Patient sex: F
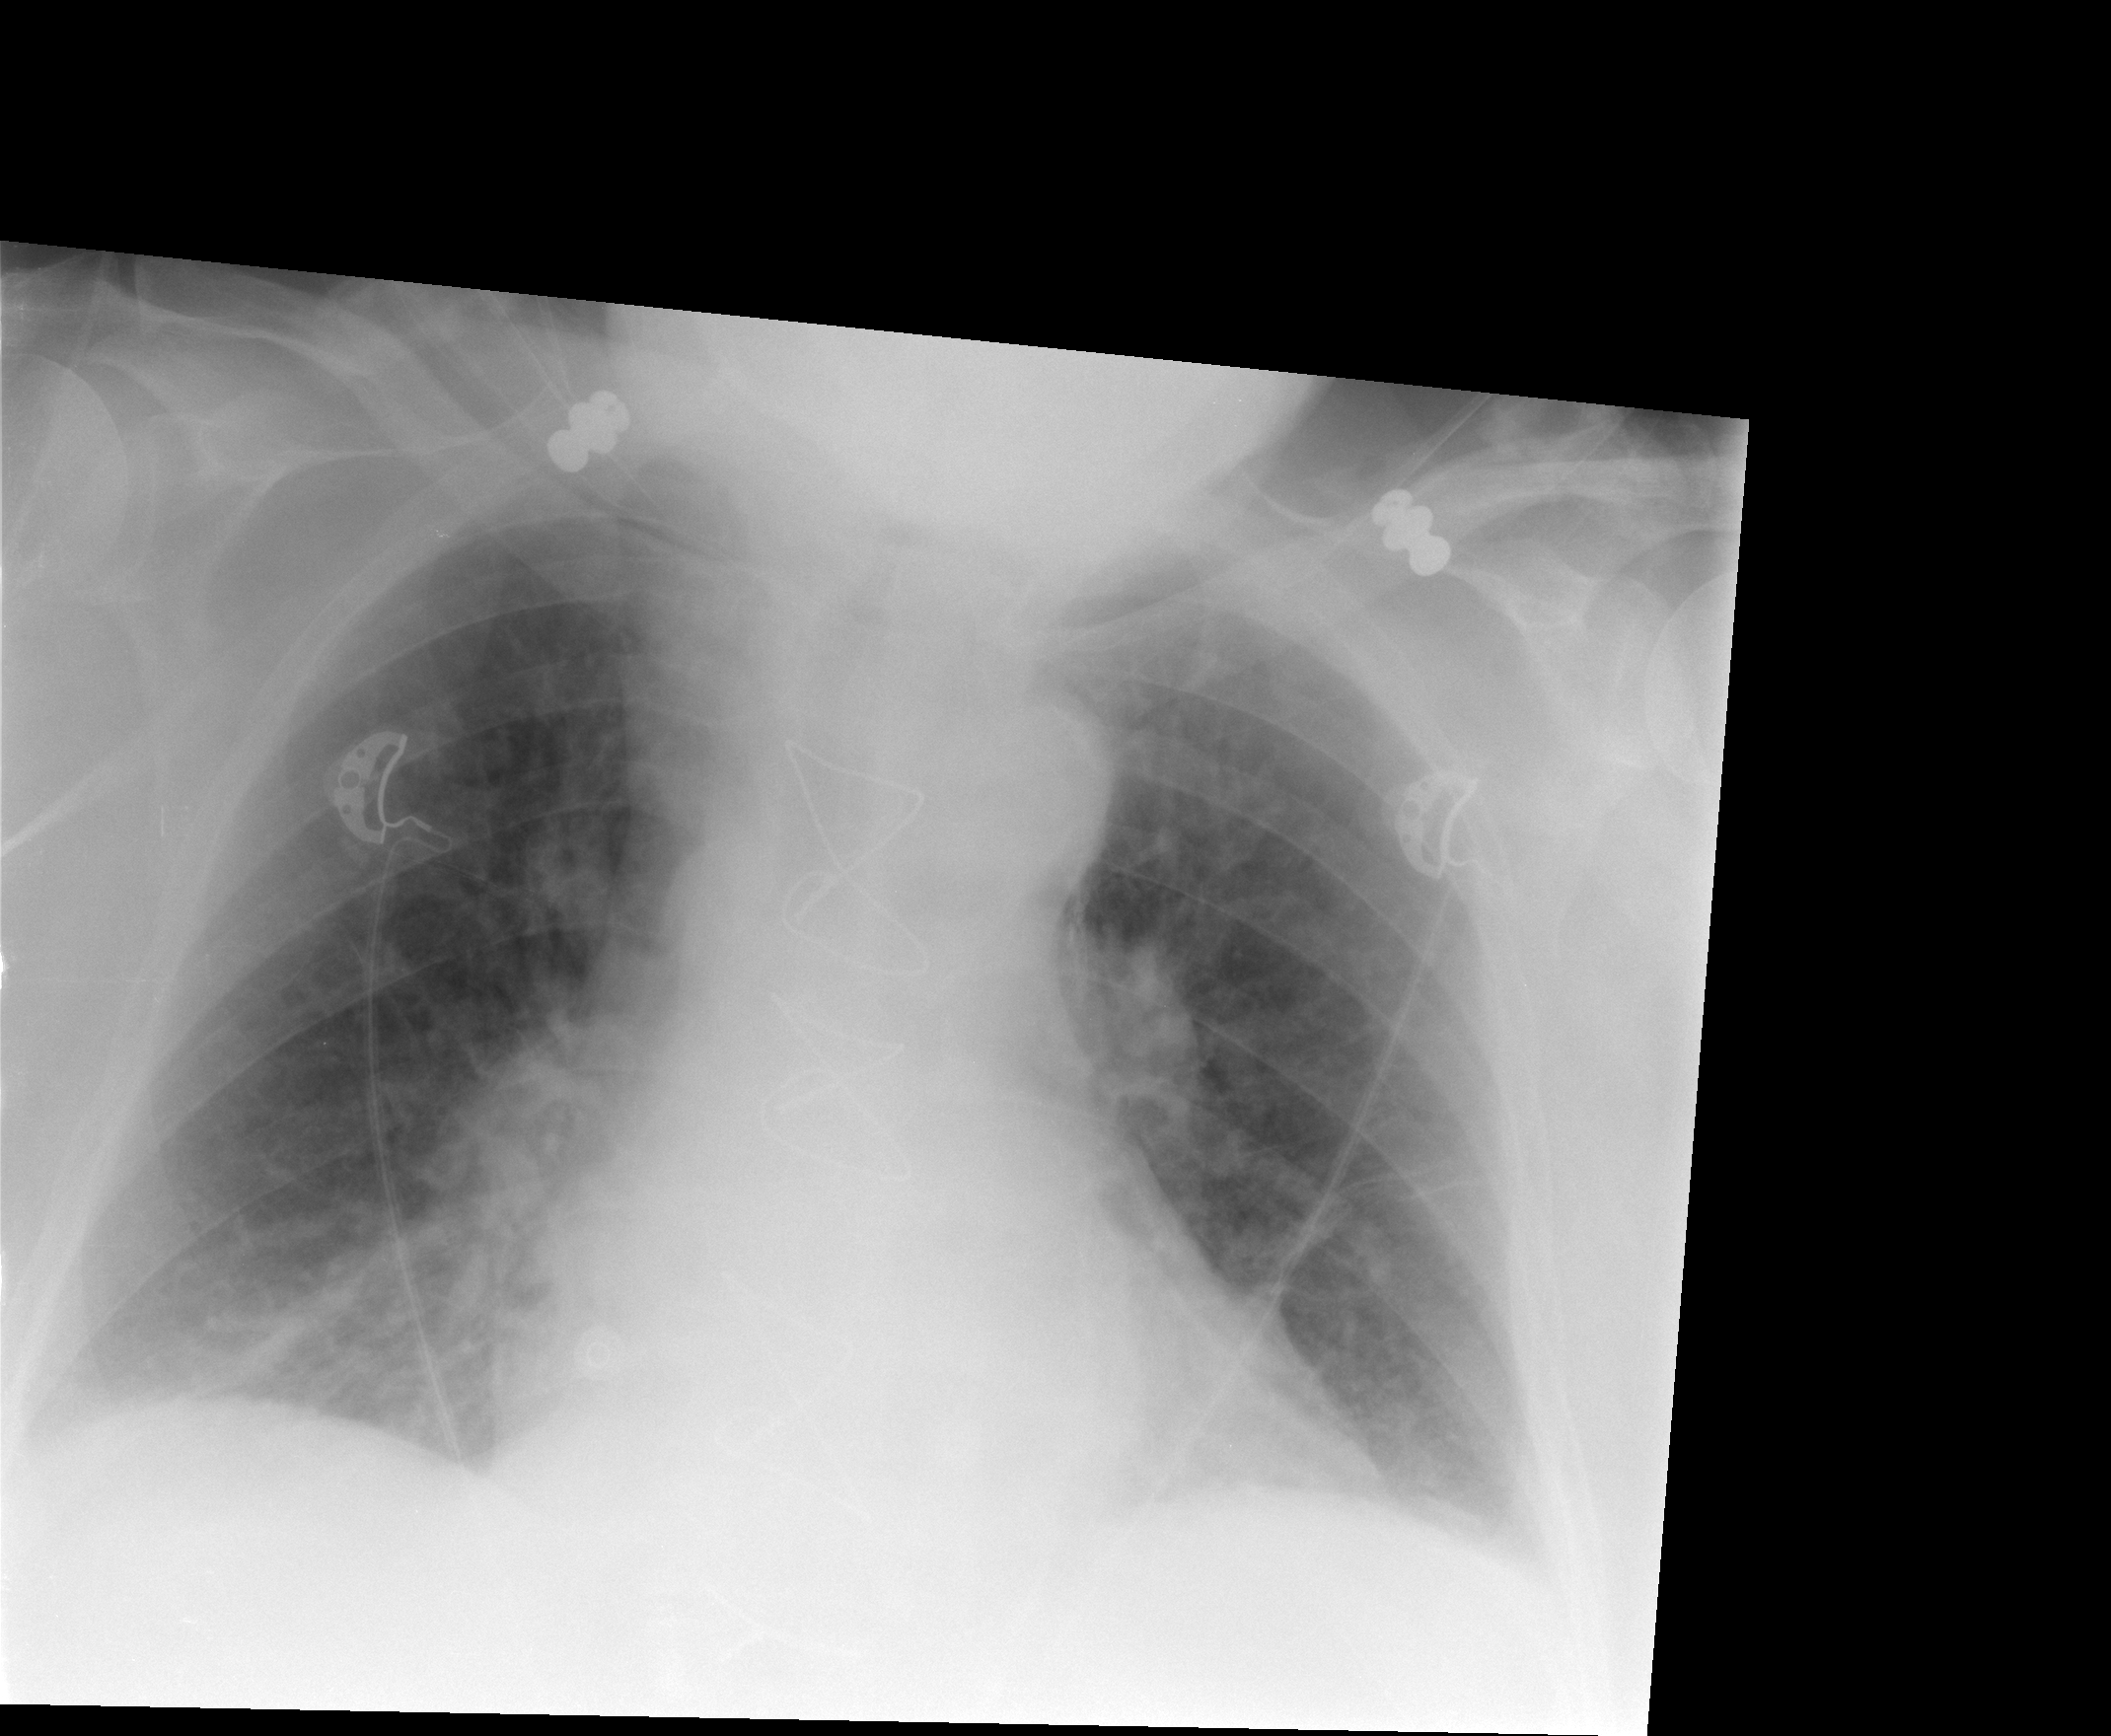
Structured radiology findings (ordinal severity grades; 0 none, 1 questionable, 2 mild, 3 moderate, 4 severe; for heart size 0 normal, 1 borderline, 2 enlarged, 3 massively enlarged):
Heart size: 1
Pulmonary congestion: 2
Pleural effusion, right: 0
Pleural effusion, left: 0
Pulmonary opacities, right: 1
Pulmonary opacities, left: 0
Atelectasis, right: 2
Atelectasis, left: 2